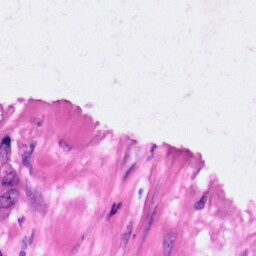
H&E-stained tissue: Pancreatic